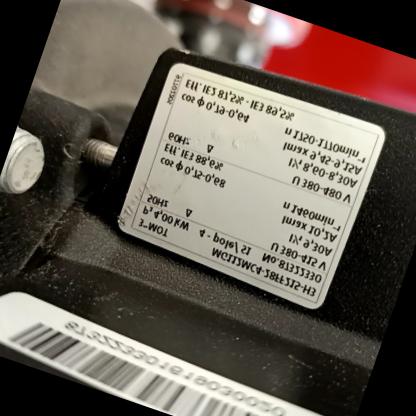
Klasa: tabliczka-znamionowa